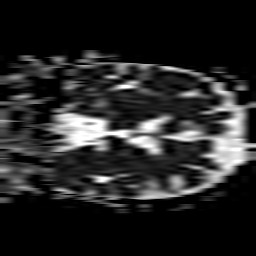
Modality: ADC
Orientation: coronal
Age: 75
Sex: female
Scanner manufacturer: philips
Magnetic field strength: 3 T
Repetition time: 3.793 s
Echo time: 0.06119 s